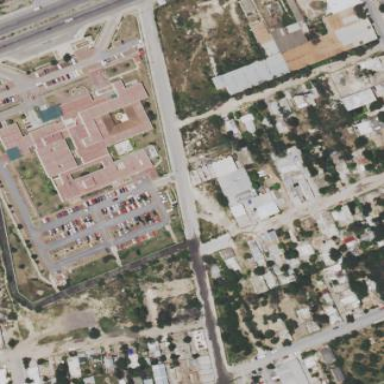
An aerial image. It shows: Healthcare facility identified as hospital.